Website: home-depot
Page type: billing-address
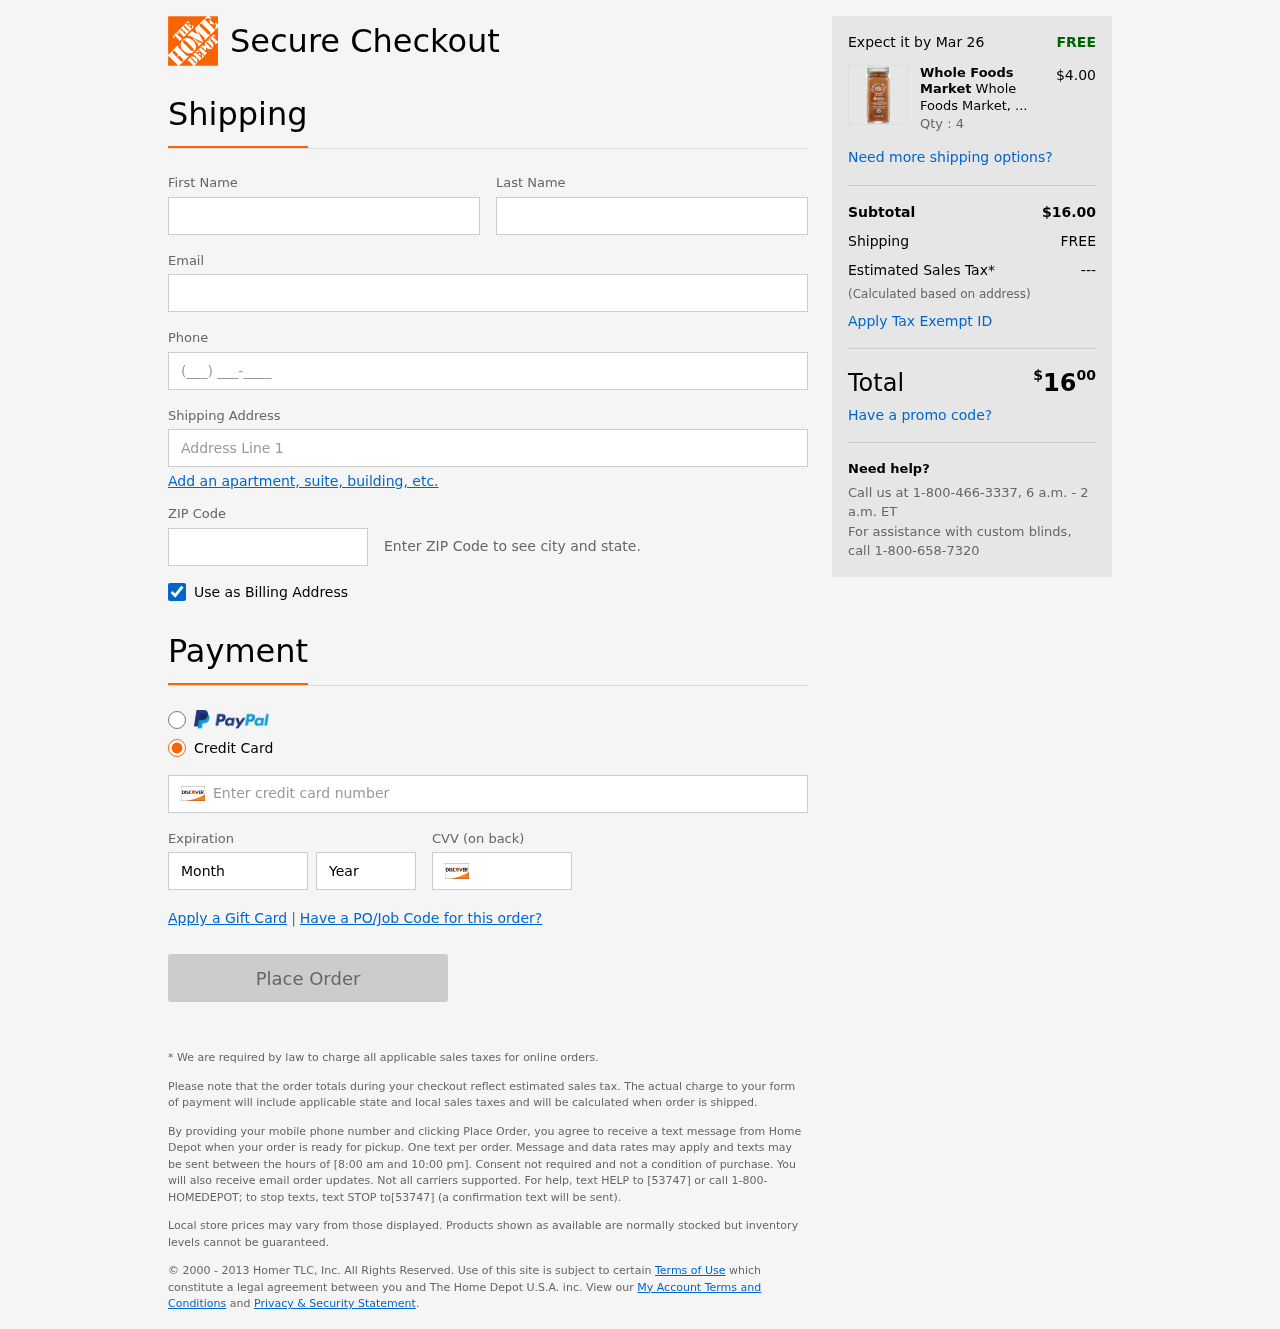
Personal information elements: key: PII_FIRSTNAME
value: Steven
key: PII_LASTNAME
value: Davis
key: PII_EMAIL
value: steven.davis@hotmail.com
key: PII_PHONE
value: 4876974884
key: PII_STREET
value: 588 Stephen Points Suite 343
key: PII_POSTCODE
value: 27834
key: PII_CARD_NUMBER
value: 6533 8219 5638 2313
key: PII_CARD_EXPIRY_MONTH
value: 10
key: PII_CARD_CVV
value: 542
Product elements: key: PRODUCT1_BRAND
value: Whole Foods Market
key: PRODUCT1_NAME
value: Whole Foods Market, Organic Berbere Seasoning, 2.19 oz
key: PRODUCT1_PRICE
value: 4
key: PRODUCT1_QUANTITY
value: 4
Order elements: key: ORDER_DELIVERY_DATE
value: Mar 26
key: ORDER_SUBTOTAL
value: $16.00
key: ORDER_SHIPPING_COST
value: FREE
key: ORDER_TAX
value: ---
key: ORDER_TOTAL2
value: $1600